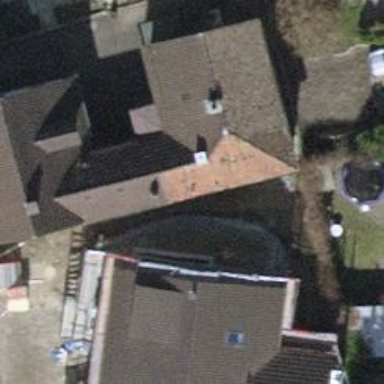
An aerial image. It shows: Detached building with tiled roof.